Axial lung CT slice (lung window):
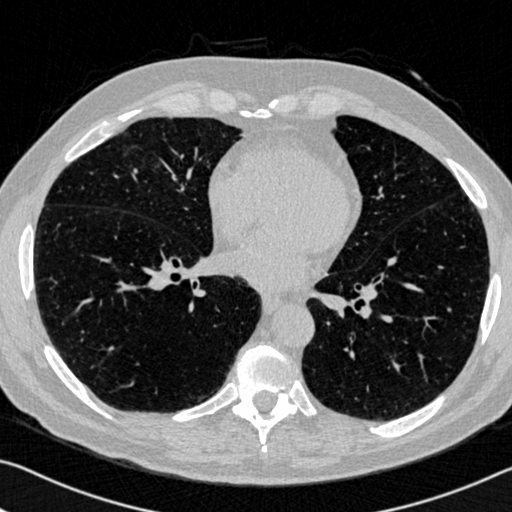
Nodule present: no